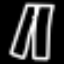
Label: pants